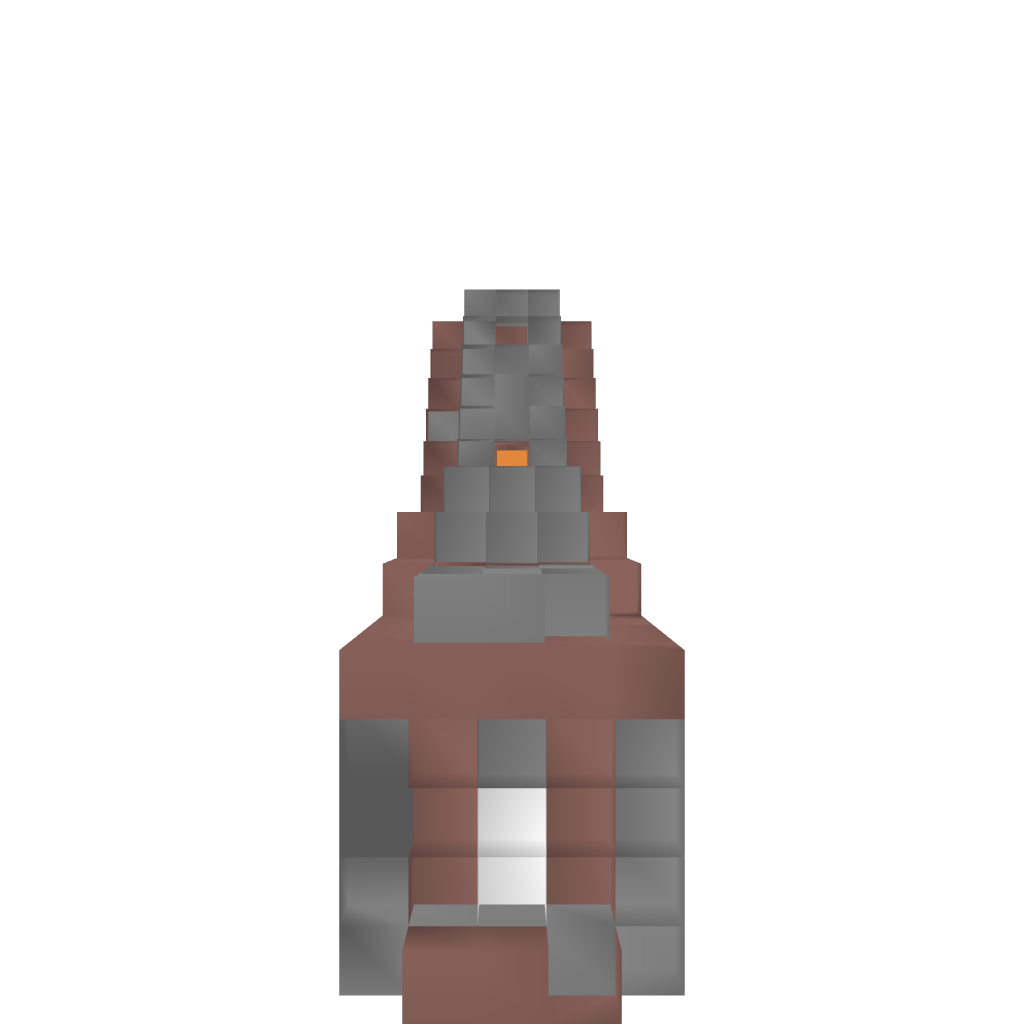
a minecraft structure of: Advanced Minecart Bridge #1 bad low quality